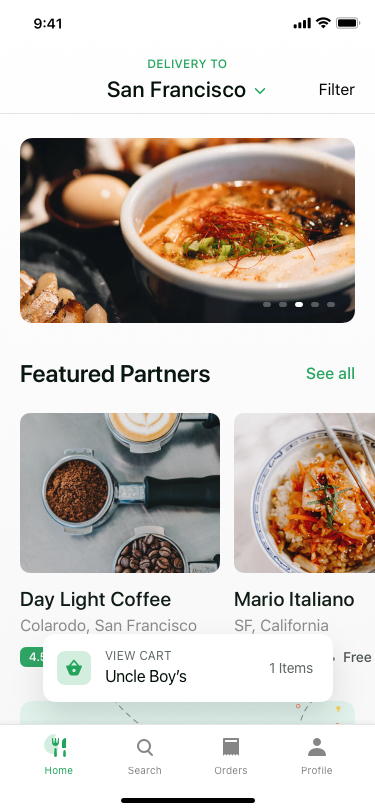
Text in this UI design:
1 Items
View Cart
Uncle Boy’s